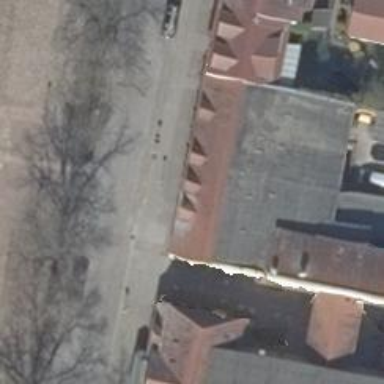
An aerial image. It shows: Part of building.